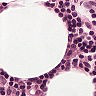
Metastatic tissue present: no